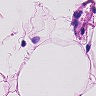
Metastatic tissue present: no